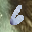
Label: 6